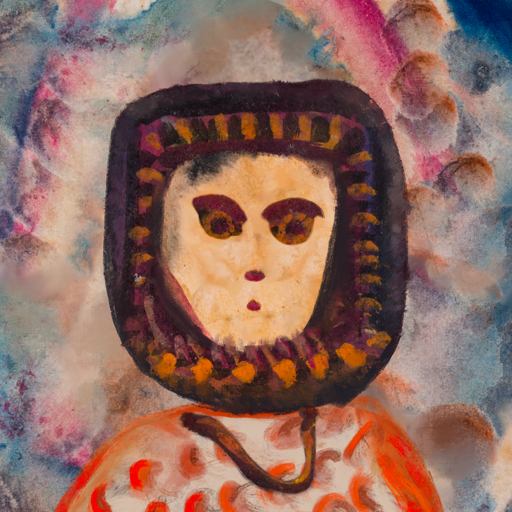
Background: Rupkatha, Head And Neck Front: Childish, Face Front: Doll, Bust: Rupkatha, Hair Front: Doll, Head Accessory: Blank, Second Necklace: Comrade, Necklace: Blank, Baby: Blank